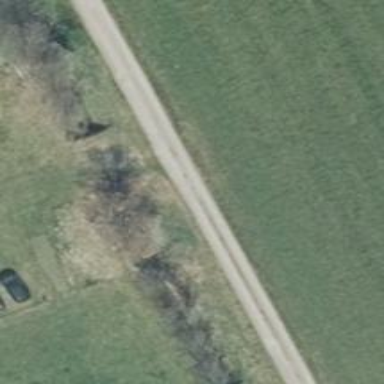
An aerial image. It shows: Track road with ground surface.